Field crop: maize
Growth stage: 2
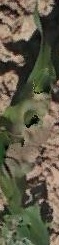
Species: maize